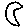
Label: moon